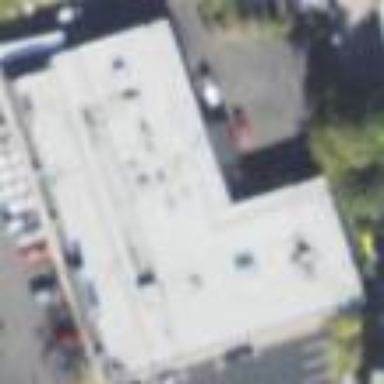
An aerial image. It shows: Commercial building.